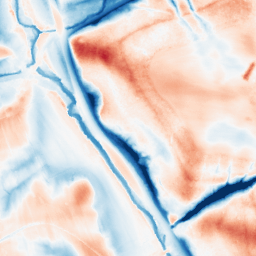
Category: edge_preserving
Decomposition family: guided
Decomposition parameters: radius: 16
eps: 0.01
Upsampling method: regularized
Upsampling parameters: scale: 2
lambda_reg: 0.001
Upsampling scale: 2